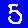
Digit: 5